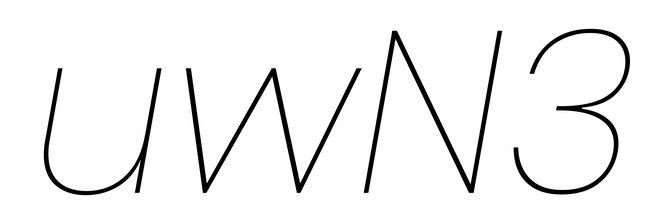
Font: Poppins-ThinItalic